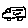
Label: car